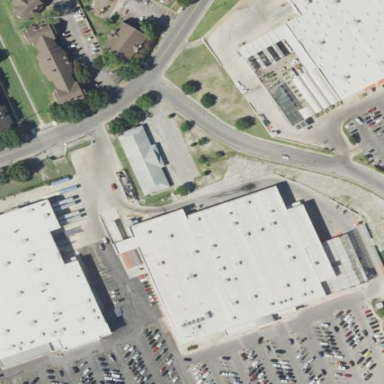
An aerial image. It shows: Retail building housing supermarket.